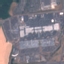
Land use / land cover: Industrial